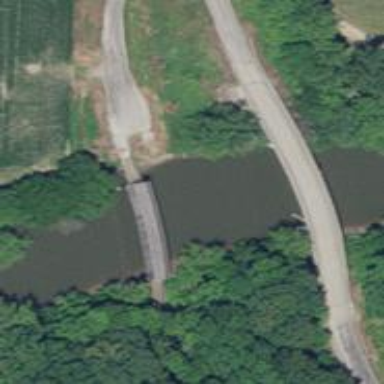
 footway considered as tourism attraction."